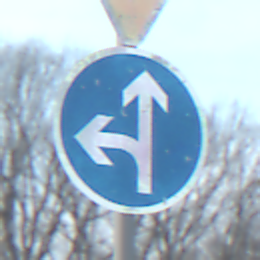
Verkehrszeichen: VorgeschriebeneFahrtrichtungGeradeausOderLinks
Zusatzzeichen oben: VorfahrtGewaehren
Umgebung: Outdoor, RoadRail
Tageszeit: SunriseSunset
Wetter: PartlyCloudy
Licht: Natural
Jahreszeit: NotSpecified
Kontrast: LowContrast